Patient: sex F, age 59
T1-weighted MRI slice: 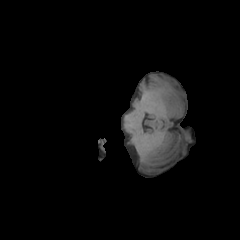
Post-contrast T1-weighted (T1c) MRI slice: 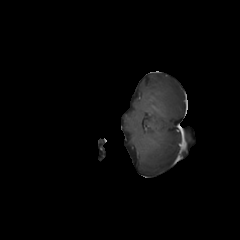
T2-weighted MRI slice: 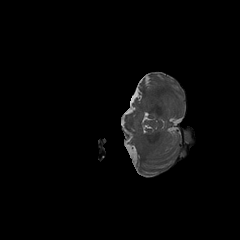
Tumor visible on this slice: no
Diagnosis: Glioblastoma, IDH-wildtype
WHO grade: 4